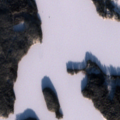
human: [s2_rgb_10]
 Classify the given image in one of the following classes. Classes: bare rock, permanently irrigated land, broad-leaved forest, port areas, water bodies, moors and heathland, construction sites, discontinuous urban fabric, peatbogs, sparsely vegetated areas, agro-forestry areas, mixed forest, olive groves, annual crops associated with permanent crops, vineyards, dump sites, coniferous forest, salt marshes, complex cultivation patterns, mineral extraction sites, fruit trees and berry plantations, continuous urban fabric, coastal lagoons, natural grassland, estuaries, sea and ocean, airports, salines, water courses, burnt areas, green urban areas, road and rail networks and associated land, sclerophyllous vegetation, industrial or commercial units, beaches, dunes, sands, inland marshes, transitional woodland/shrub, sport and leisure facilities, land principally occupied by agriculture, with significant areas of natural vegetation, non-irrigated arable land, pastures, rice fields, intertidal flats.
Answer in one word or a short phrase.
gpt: coniferous forest, mixed forest, water bodies